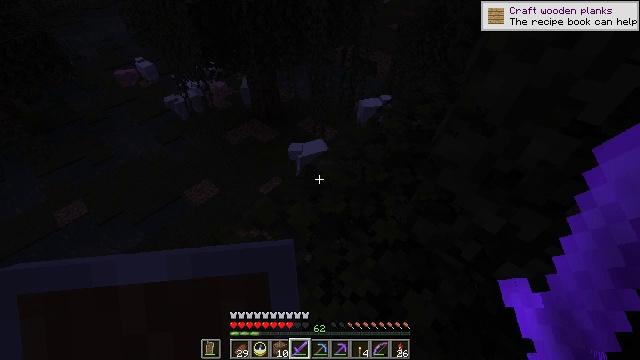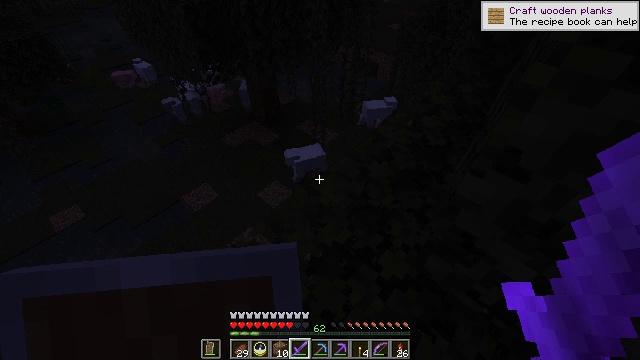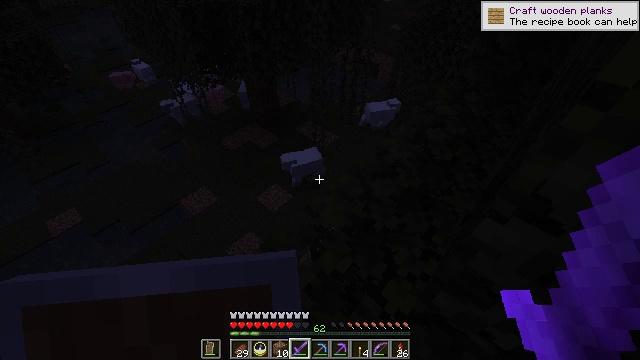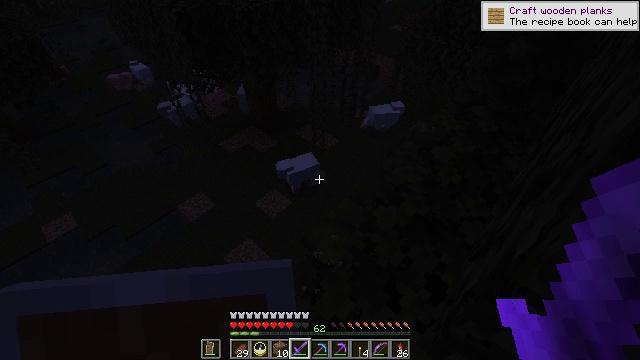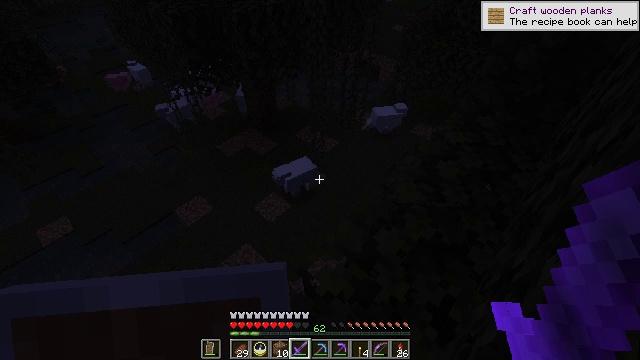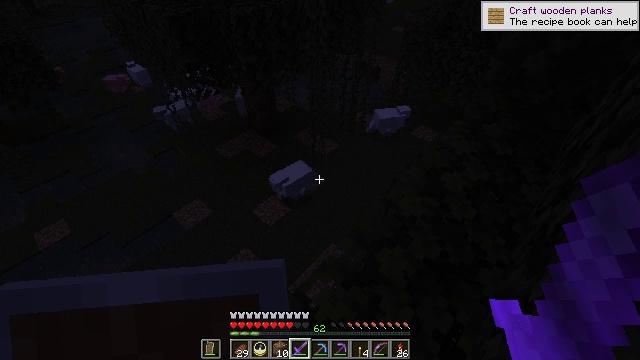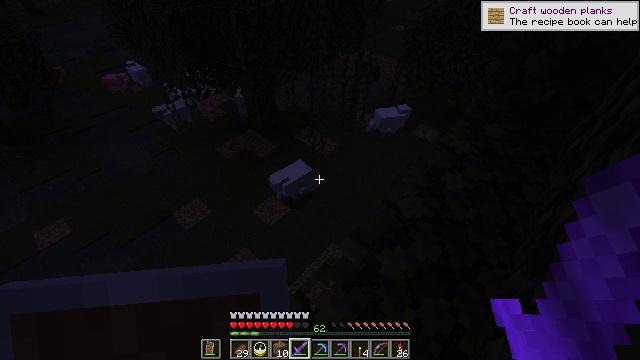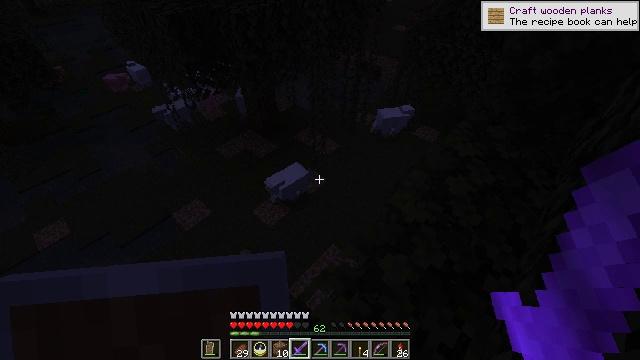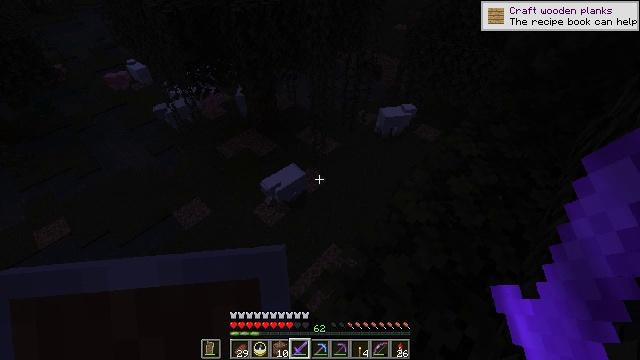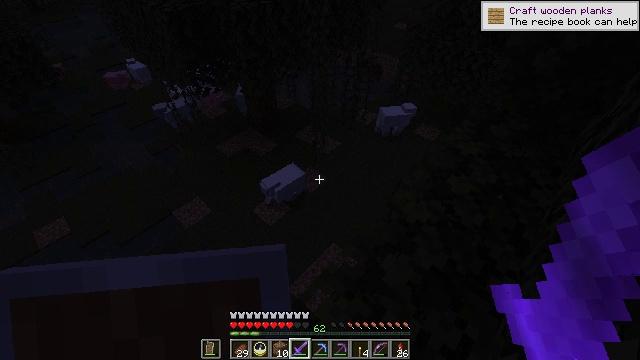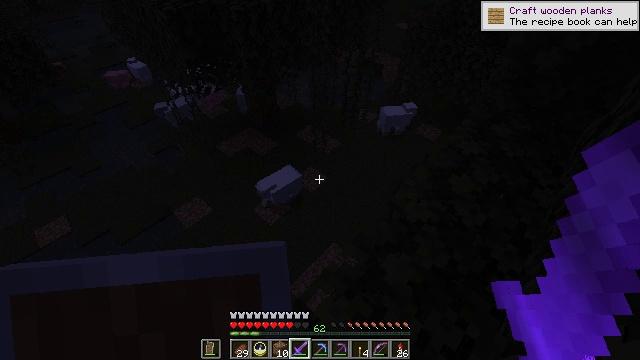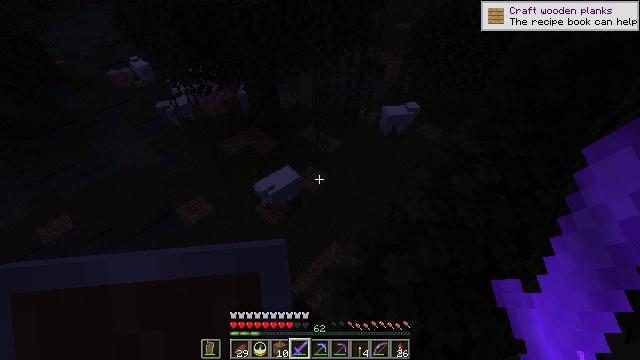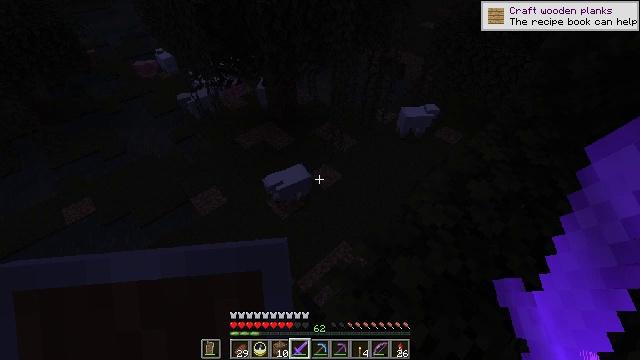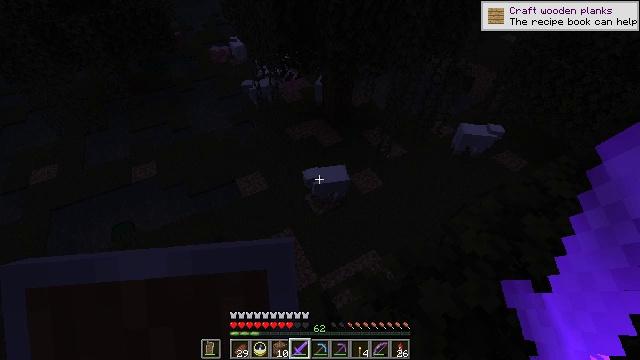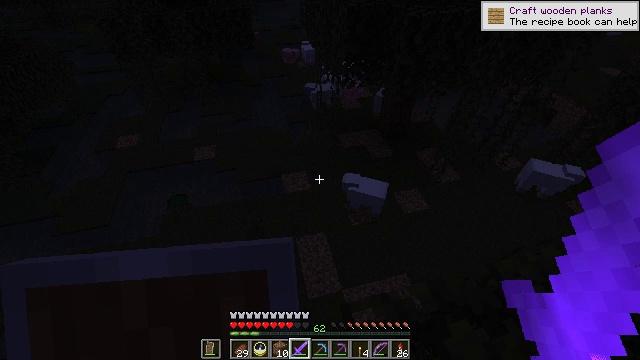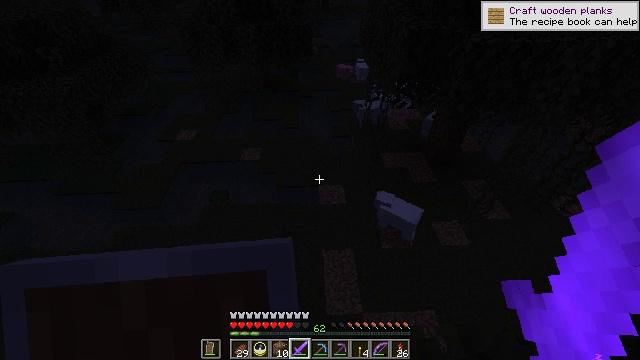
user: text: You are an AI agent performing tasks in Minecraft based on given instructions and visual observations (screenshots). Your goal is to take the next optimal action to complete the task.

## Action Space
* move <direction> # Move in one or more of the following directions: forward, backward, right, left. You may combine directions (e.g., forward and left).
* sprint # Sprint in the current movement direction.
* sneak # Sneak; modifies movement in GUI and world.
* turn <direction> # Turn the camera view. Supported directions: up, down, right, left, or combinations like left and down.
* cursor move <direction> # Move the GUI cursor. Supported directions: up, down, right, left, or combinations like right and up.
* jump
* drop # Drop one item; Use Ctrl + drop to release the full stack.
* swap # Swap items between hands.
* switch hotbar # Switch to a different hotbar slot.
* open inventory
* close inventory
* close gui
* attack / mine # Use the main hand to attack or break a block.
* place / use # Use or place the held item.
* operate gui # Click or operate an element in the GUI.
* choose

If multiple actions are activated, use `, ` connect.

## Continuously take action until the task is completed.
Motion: motion action
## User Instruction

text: Kill the slime.
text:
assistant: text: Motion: move forward
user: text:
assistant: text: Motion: move forward
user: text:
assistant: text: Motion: move forward
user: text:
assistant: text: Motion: move forward
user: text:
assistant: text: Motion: no_op
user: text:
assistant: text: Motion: no_op
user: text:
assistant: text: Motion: no_op
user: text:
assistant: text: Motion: no_op
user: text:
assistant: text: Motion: no_op
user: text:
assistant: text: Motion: no_op
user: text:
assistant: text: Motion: no_op
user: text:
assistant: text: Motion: turn left
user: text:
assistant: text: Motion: turn left
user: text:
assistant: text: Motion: turn left and up
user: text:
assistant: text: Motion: turn left and up
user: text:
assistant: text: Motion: turn left and up
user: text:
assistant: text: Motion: turn left
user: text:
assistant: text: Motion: turn left
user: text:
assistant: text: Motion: turn left
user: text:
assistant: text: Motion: turn left
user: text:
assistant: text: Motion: turn left and up
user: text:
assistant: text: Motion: turn left and up
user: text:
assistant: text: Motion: turn left and up
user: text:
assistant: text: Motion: turn left
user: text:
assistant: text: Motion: turn left
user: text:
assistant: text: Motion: turn left
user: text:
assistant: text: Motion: turn left
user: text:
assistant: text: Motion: turn left
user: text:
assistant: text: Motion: no_op
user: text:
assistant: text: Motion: no_op